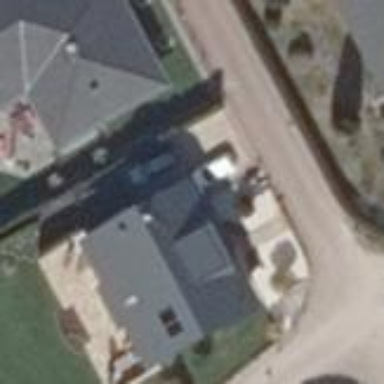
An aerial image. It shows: House with gabled roof oriented along. The roof is grey in color.